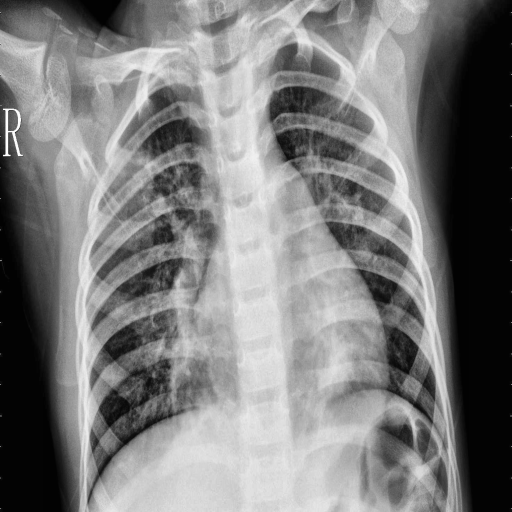
Finding: PNEUMONIA